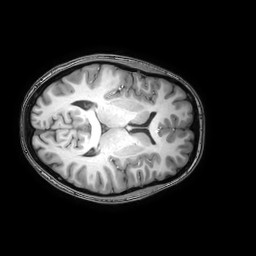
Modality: T1w
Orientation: axial
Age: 26
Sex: female
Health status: healthy
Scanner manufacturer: philips
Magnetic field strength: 3 T
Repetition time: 0.0079 s
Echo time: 0.0035 s